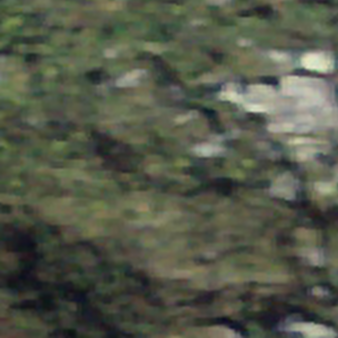
Label: other